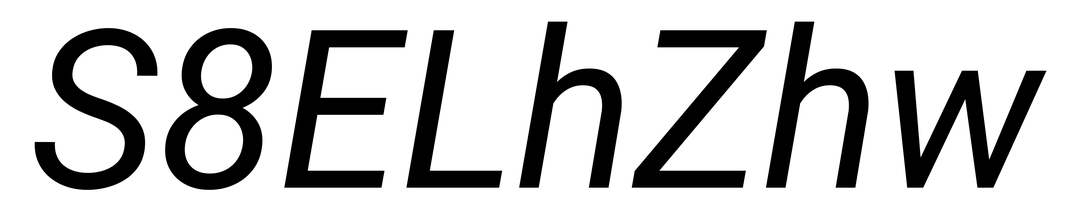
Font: Roboto-Italic_Italic